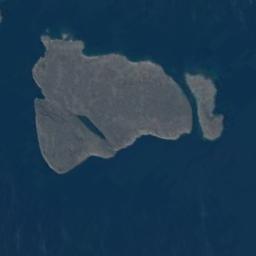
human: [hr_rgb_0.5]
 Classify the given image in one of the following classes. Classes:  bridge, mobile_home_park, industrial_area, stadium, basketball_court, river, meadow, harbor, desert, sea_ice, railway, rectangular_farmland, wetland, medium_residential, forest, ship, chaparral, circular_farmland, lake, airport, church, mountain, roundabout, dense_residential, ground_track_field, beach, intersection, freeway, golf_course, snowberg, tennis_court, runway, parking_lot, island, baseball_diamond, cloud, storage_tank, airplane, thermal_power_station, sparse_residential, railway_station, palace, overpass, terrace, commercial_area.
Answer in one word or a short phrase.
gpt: island